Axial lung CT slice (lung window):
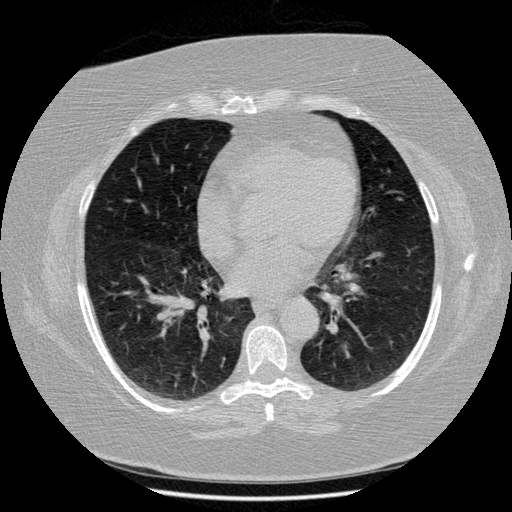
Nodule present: no